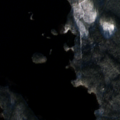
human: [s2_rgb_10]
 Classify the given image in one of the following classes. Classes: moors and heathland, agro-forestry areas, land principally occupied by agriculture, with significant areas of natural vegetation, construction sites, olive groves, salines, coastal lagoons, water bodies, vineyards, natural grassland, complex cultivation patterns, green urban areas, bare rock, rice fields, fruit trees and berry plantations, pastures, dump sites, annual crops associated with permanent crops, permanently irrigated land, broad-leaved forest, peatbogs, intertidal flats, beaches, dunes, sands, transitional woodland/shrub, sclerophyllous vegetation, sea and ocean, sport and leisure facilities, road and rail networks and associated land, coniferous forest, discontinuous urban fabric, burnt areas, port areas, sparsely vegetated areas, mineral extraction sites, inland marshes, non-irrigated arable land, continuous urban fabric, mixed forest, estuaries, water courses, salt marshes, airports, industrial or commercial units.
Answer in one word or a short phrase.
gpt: coniferous forest, mixed forest, water bodies